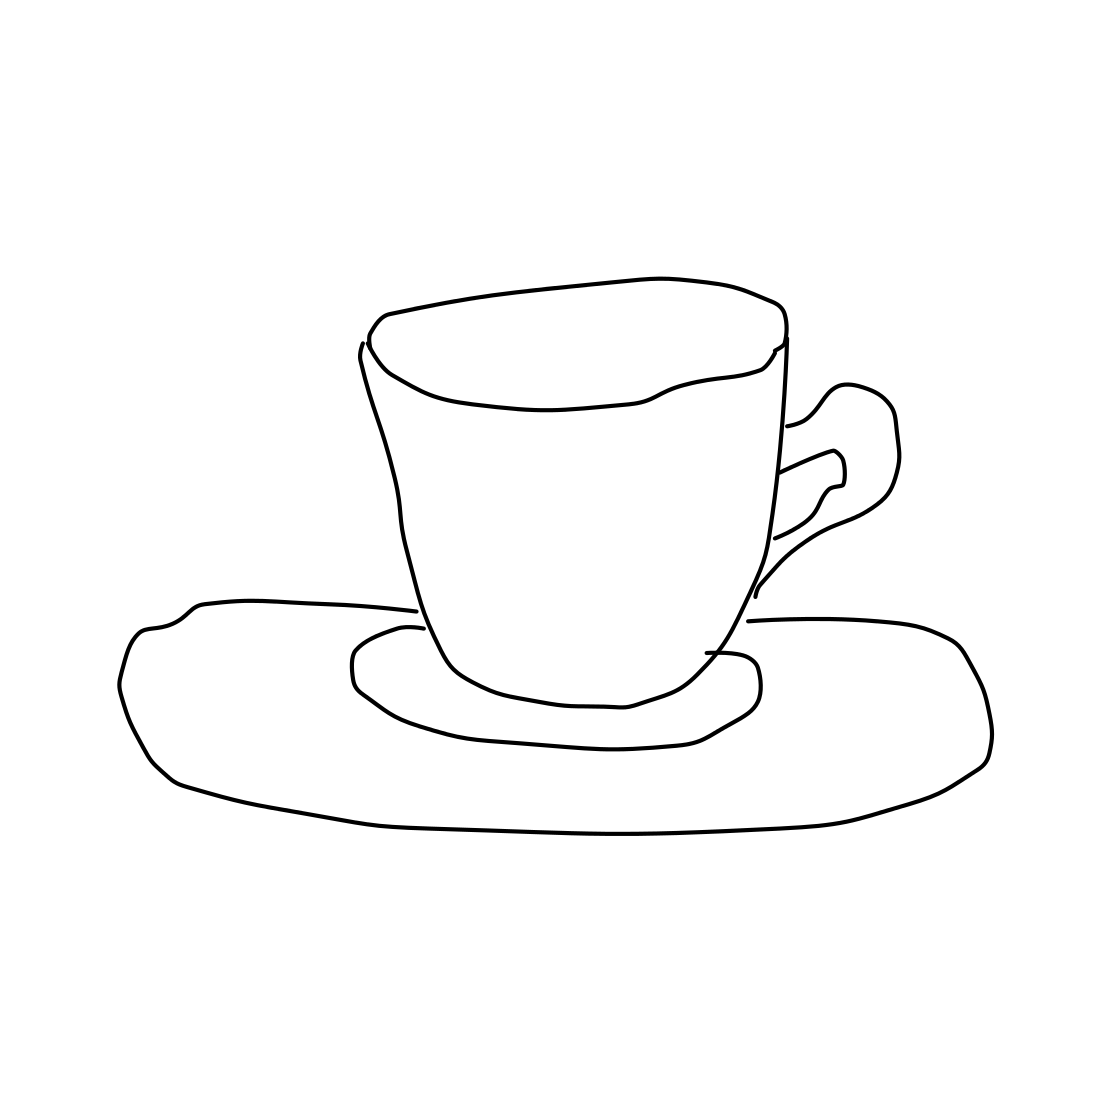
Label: cup